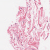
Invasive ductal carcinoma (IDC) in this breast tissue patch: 0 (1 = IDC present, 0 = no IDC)